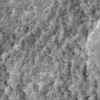
Label: not_dusty